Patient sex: M
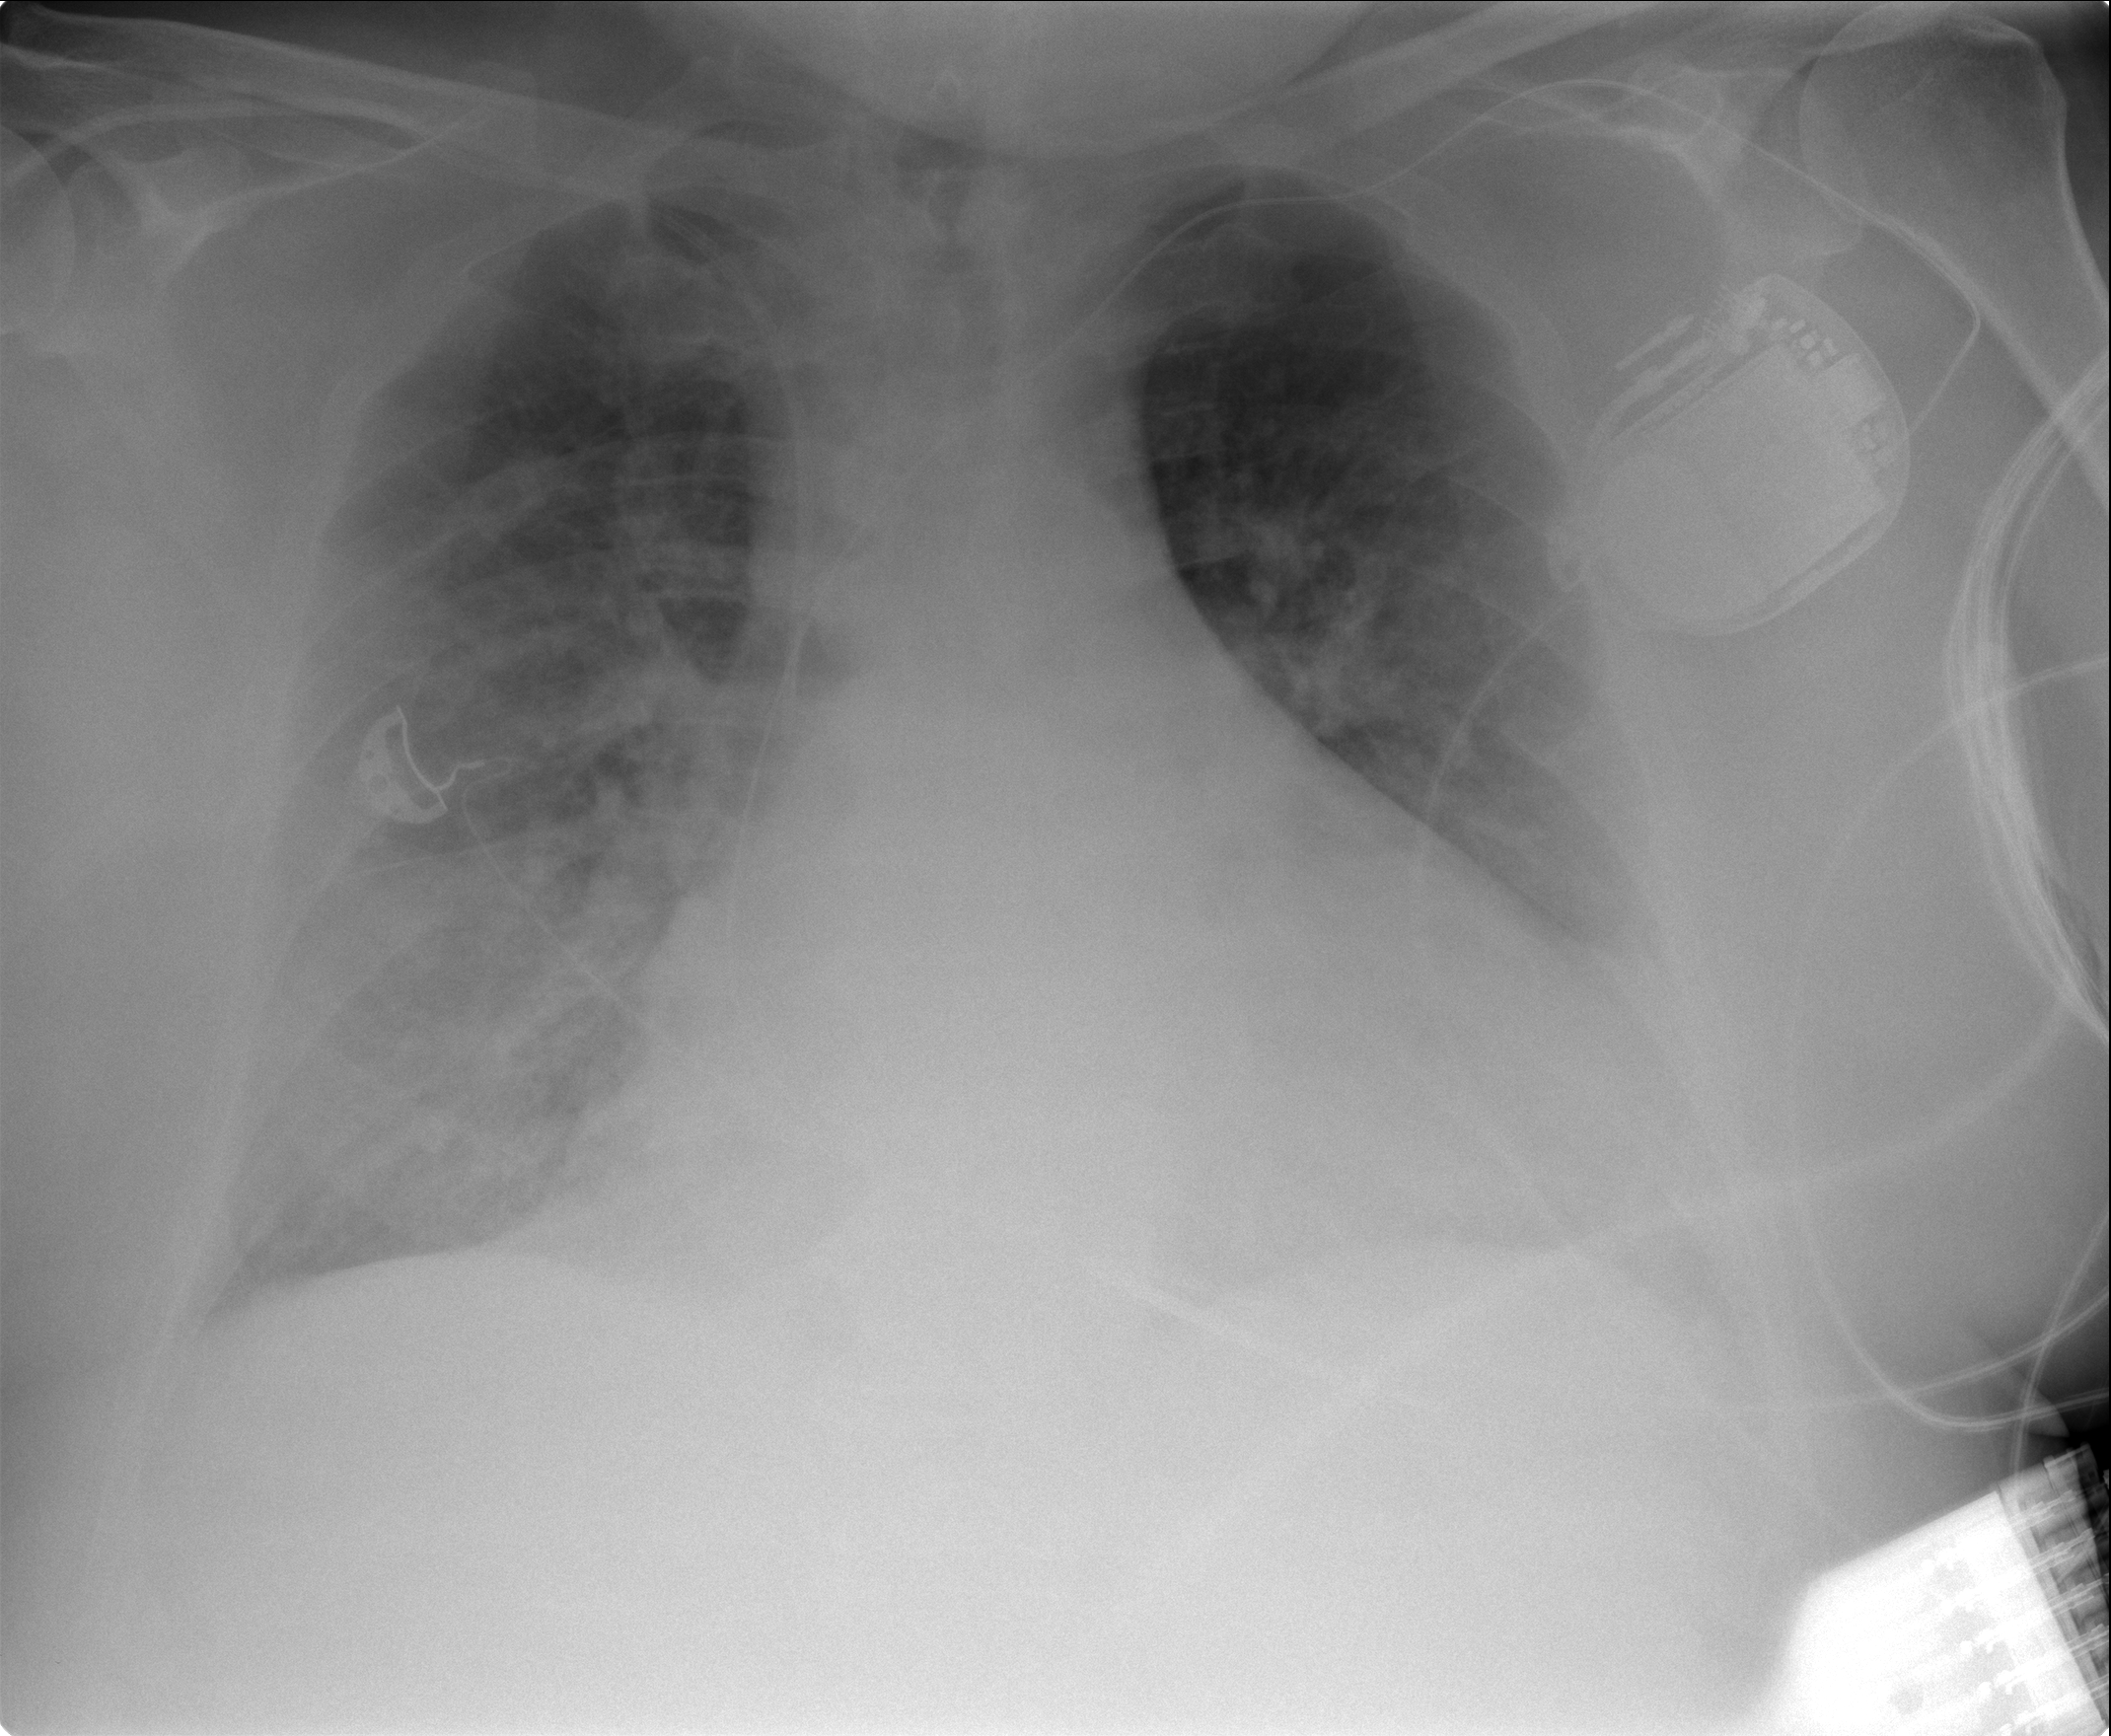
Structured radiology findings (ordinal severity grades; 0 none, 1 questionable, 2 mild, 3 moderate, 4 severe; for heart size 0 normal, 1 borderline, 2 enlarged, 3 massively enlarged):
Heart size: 3
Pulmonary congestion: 3
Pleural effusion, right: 1
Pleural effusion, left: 1
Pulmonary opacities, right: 3
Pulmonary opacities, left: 2
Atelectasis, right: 2
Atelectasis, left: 2